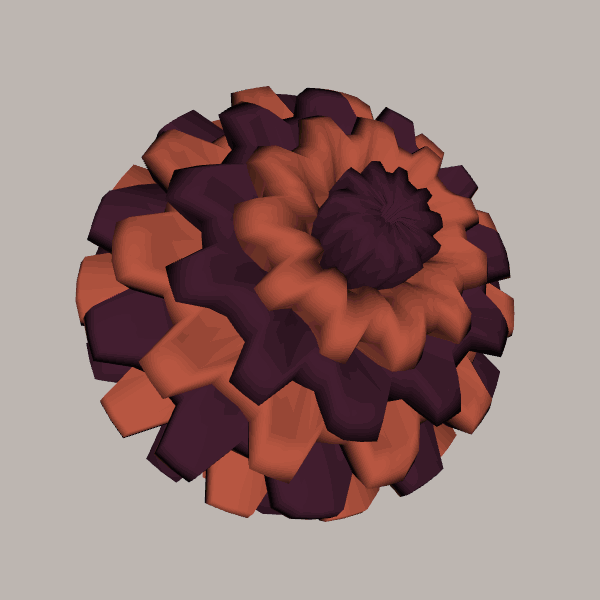
Background: light